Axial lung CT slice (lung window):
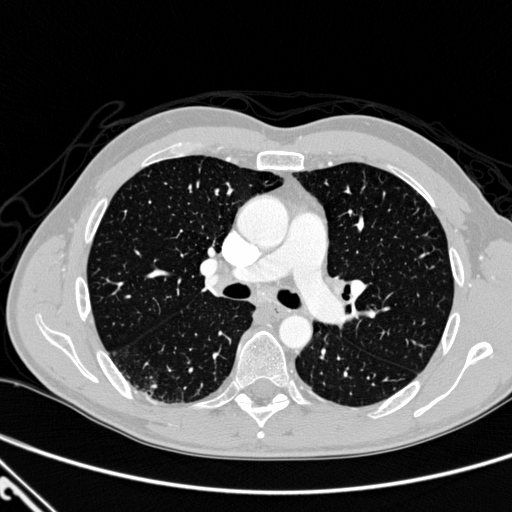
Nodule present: no